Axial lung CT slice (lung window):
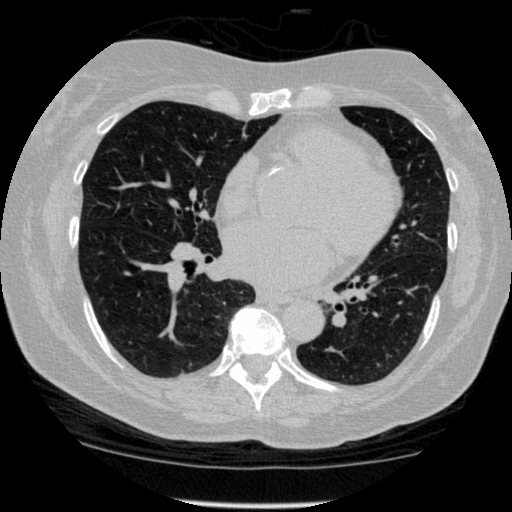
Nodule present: no